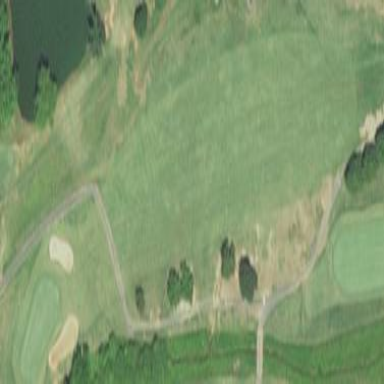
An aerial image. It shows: Scenic golf fairway.